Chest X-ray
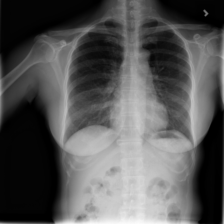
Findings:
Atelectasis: negative
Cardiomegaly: negative
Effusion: negative
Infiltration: negative
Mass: negative
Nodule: negative
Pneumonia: negative
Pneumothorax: negative
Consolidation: negative
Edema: negative
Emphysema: negative
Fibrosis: negative
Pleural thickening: negative
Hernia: negative